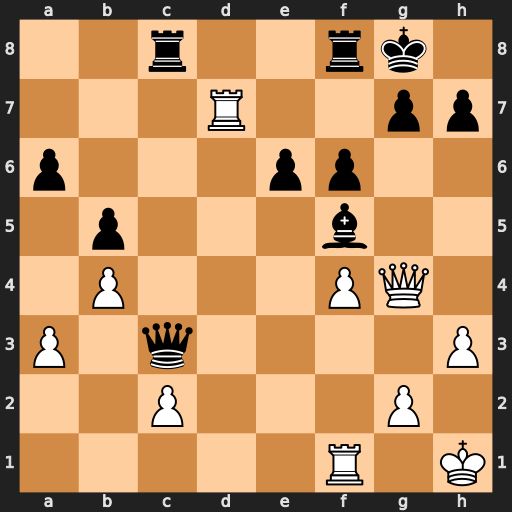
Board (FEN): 2r2rk1/3R2pp/p3pp2/1p3b2/1P3PQ1/P1q4P/2P3P1/5R1K
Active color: w
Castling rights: -
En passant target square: -
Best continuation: Qxg7#